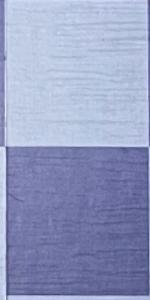
Label: Empty